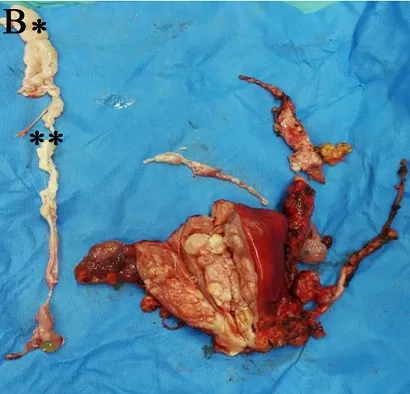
Gross specimen The black arrow indicates the ovarian blood vessel dilated by the tumor. (**intravascular metastatic lesion; *intracardiac metastatic lesion).
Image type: medical_photograph (other_medical_photograph)